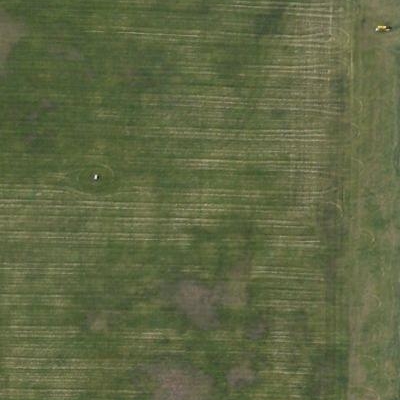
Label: Grass